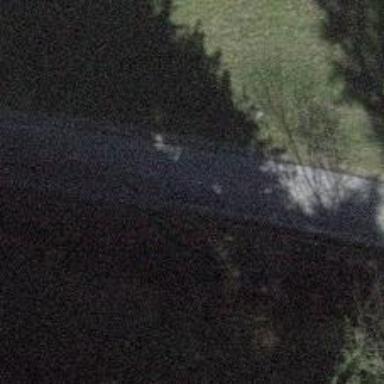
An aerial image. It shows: Unclassified road.